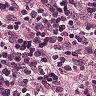
Metastatic tissue present: no